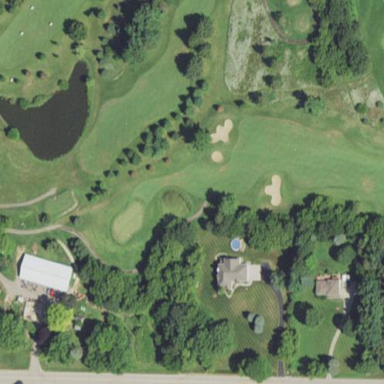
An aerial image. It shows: Grassy area designated as golf fairway.